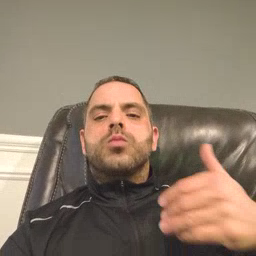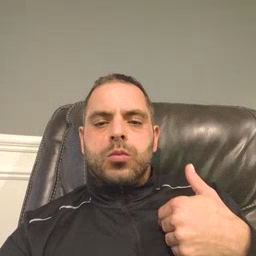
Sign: have